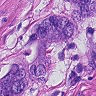
Metastatic tissue present: yes